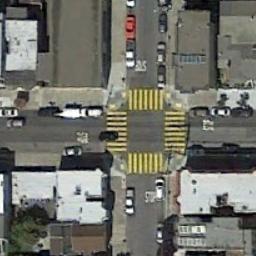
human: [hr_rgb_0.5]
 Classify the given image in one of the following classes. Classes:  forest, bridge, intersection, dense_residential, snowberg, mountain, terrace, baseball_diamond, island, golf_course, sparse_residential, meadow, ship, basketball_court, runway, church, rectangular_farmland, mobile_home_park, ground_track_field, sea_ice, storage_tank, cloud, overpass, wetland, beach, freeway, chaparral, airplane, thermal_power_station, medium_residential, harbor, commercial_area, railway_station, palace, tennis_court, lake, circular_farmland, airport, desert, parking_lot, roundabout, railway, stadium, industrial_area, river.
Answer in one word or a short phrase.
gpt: intersection